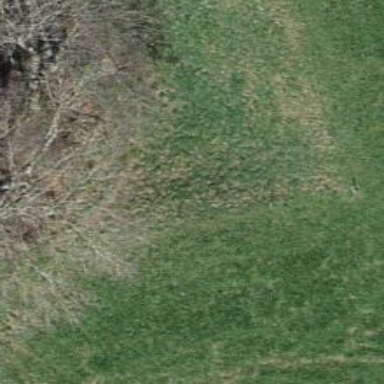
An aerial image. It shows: Grassy path.